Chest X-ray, PA view. Patient: 47 years old, sex F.
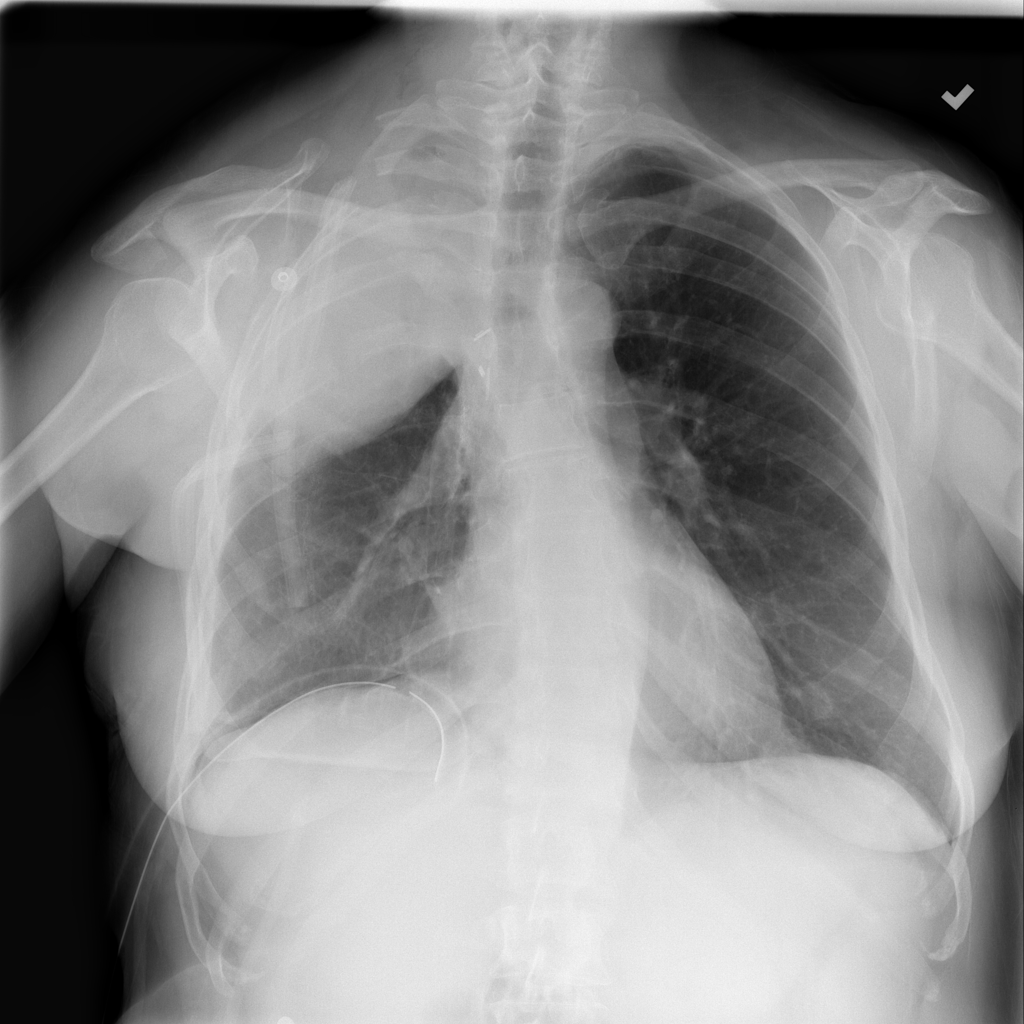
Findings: Pneumothorax